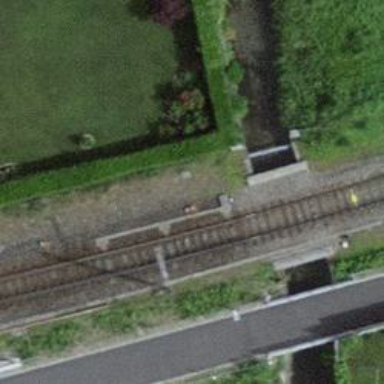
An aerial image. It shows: Single-track railway with electrified contact lines.